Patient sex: F
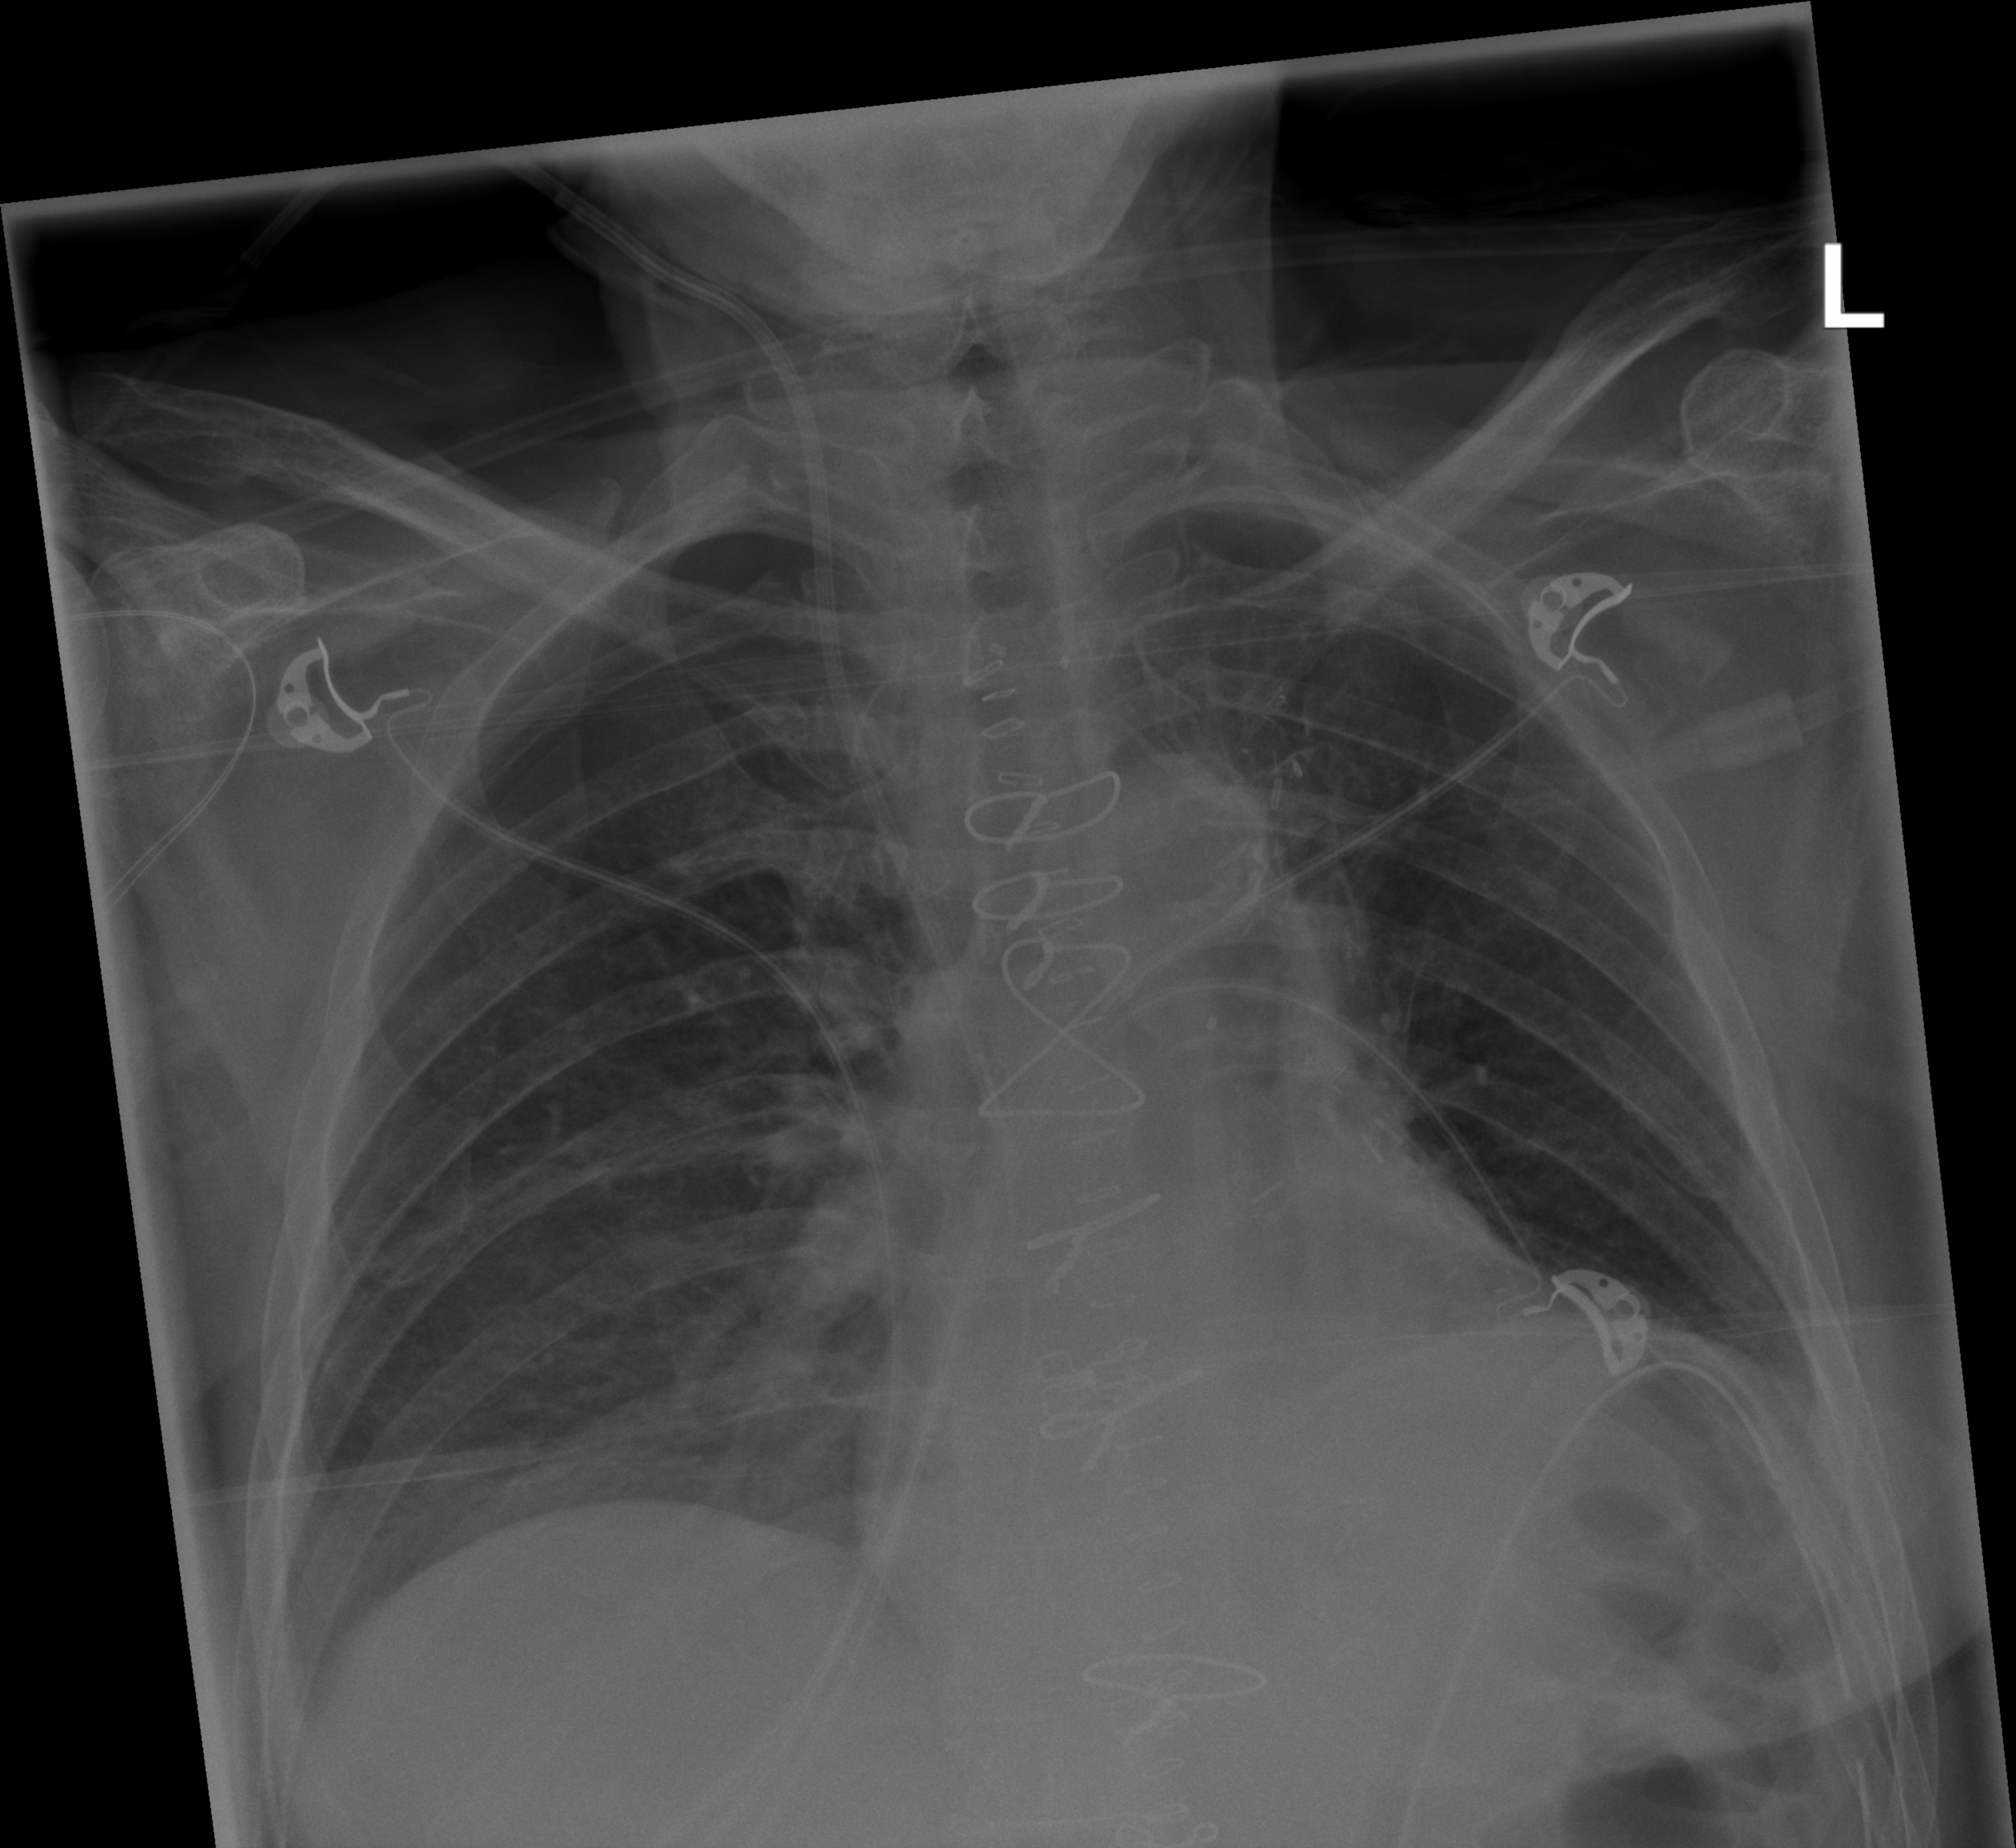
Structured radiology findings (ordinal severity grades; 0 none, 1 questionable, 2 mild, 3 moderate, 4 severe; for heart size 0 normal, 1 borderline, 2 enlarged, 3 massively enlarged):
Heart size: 0
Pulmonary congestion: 0
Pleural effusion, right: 1
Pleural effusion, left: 2
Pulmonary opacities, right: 0
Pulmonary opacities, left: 0
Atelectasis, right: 2
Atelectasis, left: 2